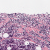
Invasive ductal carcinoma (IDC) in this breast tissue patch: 1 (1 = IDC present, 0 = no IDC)